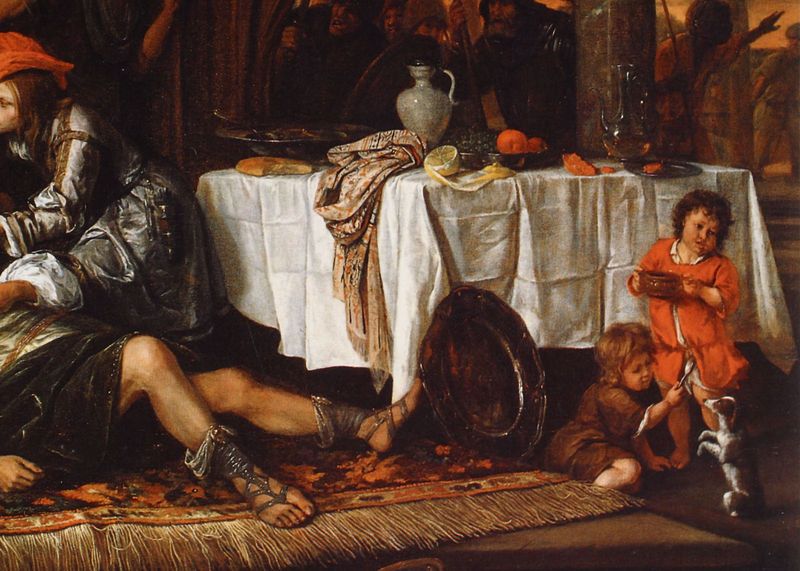
Titel: Samson und Delila
Künstler: Jan Steen
Institution: Los Angeles, County Museum of Art
Schlagwörter: dunkel, mann, schatten, weiß, menschen, mädchen, sitzen, ausschnitt, frau, glas, hintergrund, kleid, orange, tisch, tische, hund, obst, rot, schal, tuch, teppich, mütze, schale, teller, tod, tischdecke, tischtuch, öl, decke, kind, kinder, kanne, krug, stilleben, stillleben, vase, hündchen, füße, liegen, essen, spielen, brot, tasse, sandalen, junge, orientalisch, festmahl, karaffe, sandale, zitrone, teppisch, betrunkener, zottel, zotteln, besäufnis, mensches, such